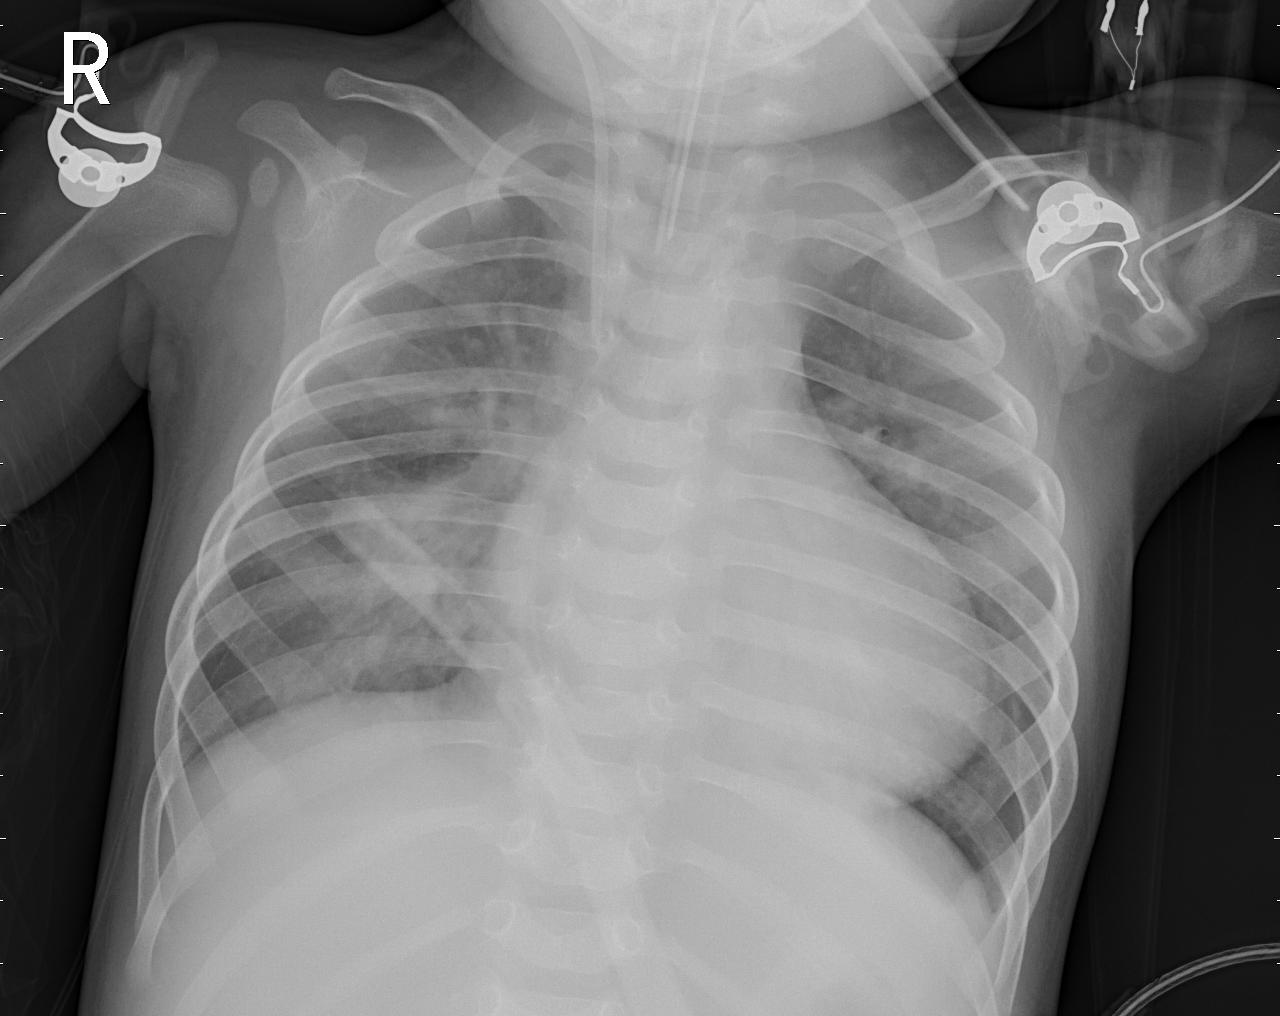
Diagnosis: PNEUMONIA